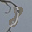
Label: 8